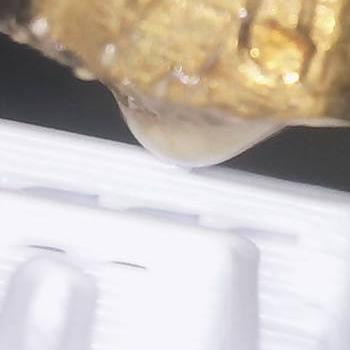
Flow rate: 118%